Field crop: maize
Growth stage: 2
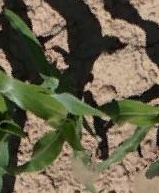
Species: maize